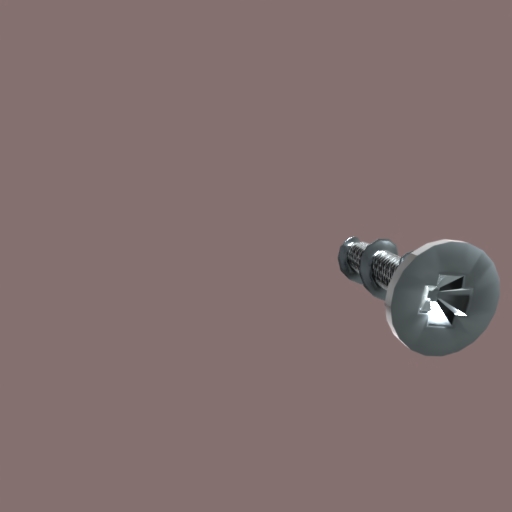
Label: screw